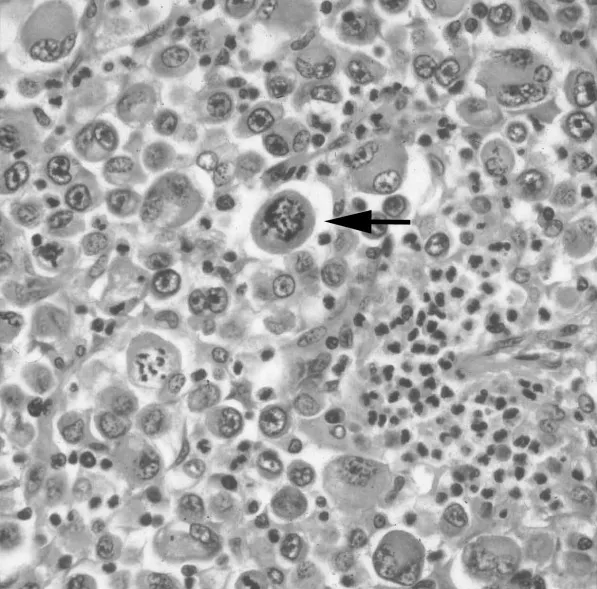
Pathological findings of the left lung. The section consists of a diffuse proliferation of atypical, giant and bizarre cells (arrowhead). No sarcomatoid component is seen.
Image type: pathology (h&e)